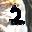
Label: 2